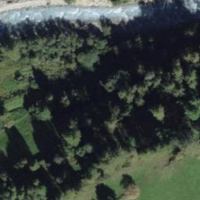
EUNIS habitat code: 44
Species observed at this site:
Aruncus dioicus
Erebia ligea
Argynnis paphia